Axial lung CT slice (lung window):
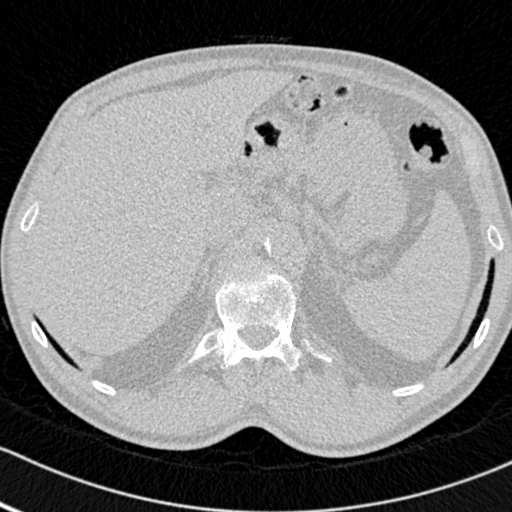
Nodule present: no